Interaction volume radius: 5 \u00c5
Interaction volume height: 30 \u00c5
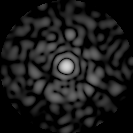
Disorder parameter: 0.8561